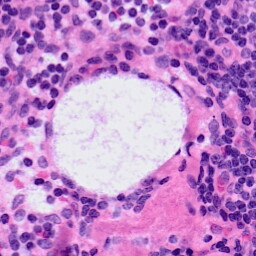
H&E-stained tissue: LymphNode